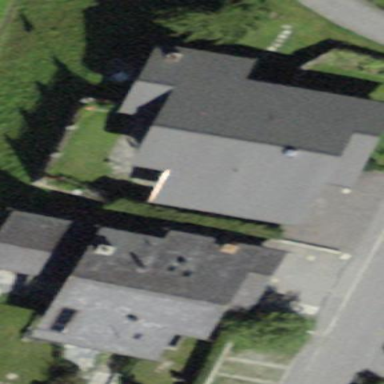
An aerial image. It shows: Building with tiled roof.